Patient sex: F
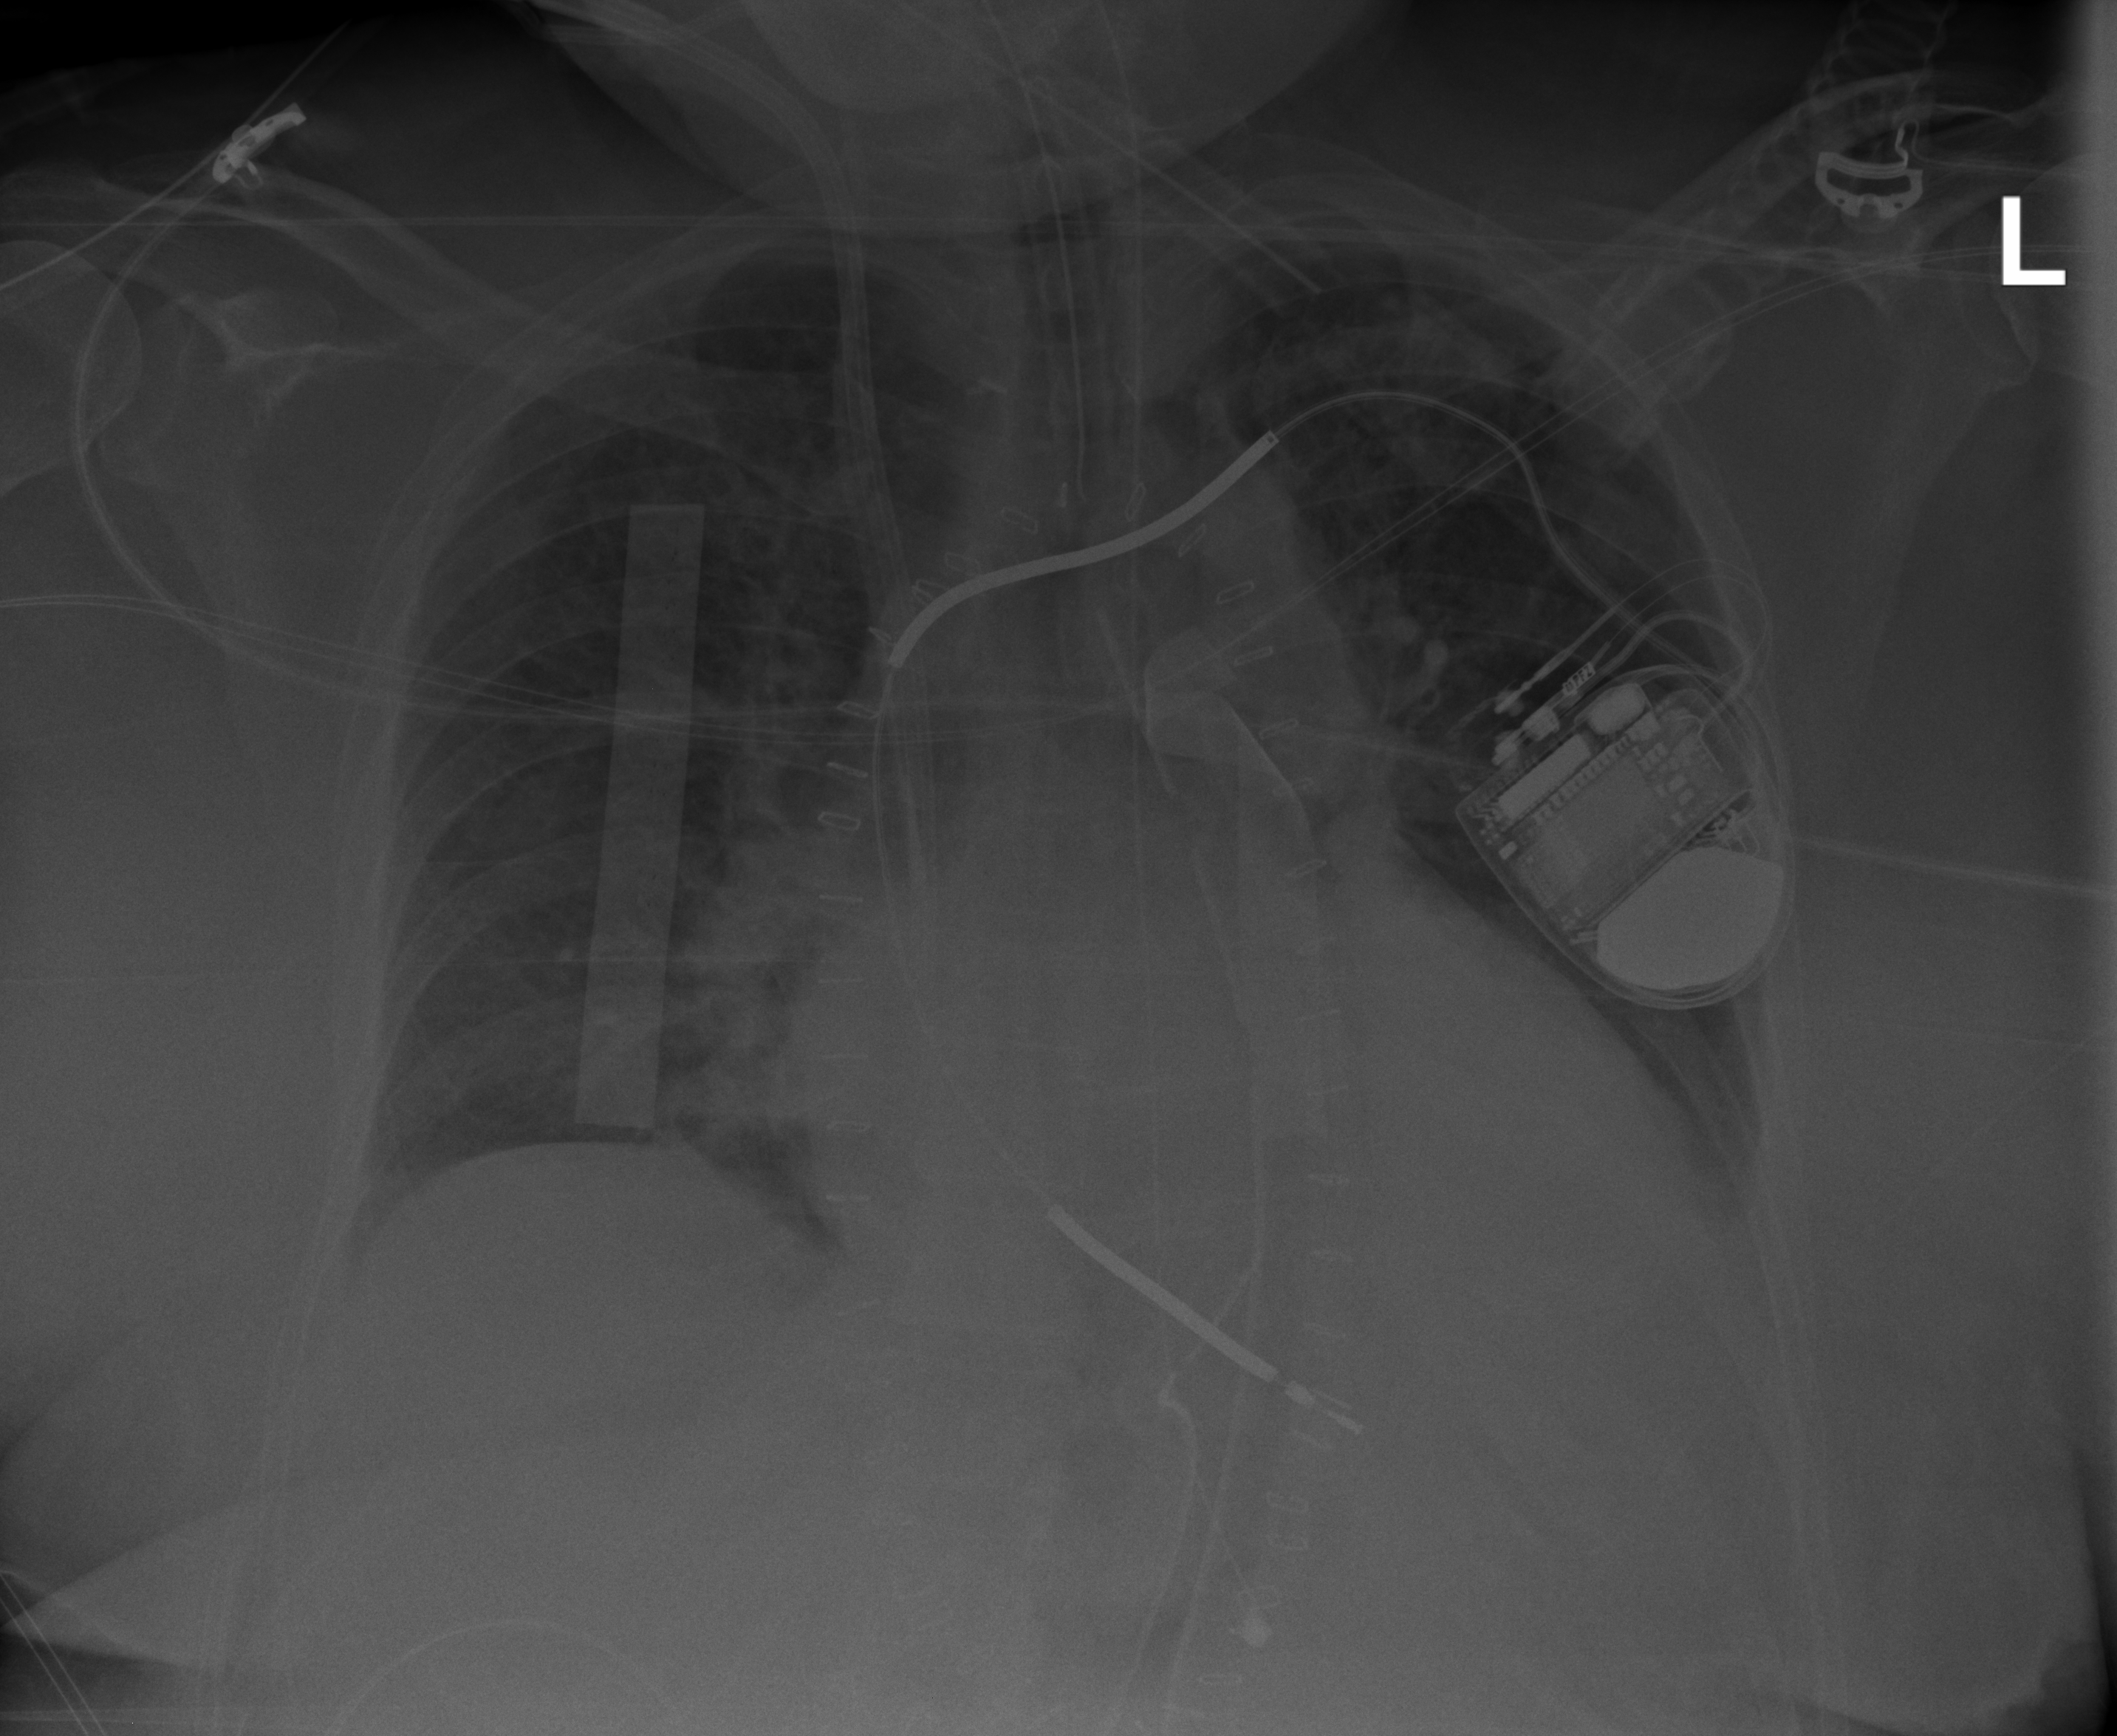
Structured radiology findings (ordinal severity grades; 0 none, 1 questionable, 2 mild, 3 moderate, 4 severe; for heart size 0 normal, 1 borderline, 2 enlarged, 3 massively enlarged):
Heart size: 1
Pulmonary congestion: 2
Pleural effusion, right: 1
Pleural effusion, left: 2
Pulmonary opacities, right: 2
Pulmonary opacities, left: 0
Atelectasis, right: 1
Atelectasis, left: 1